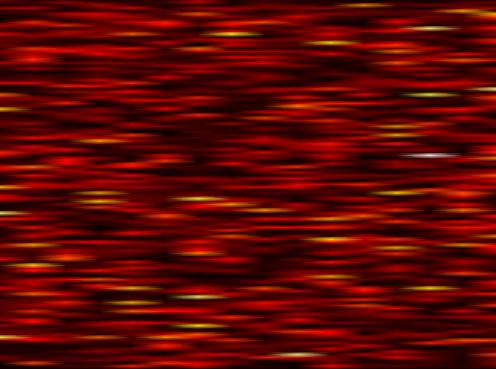
Label: UFMC